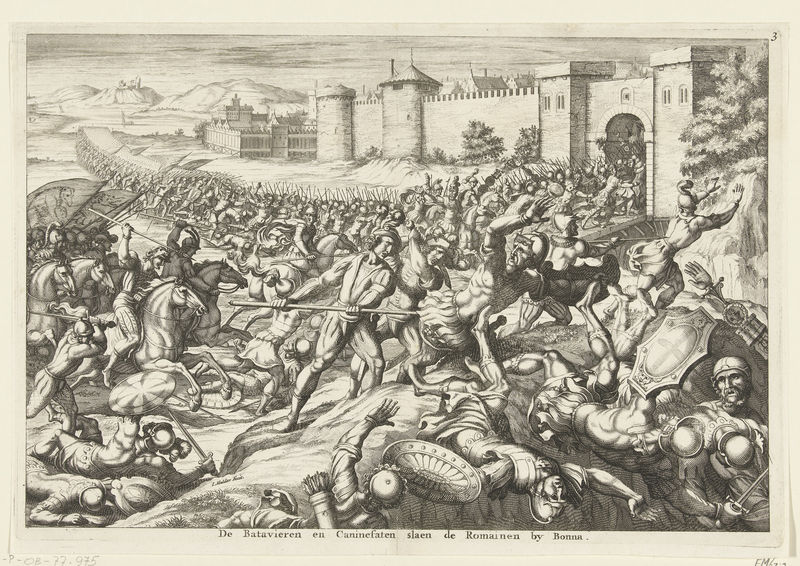
Titel: Duitsers komen om Civilis te helpen bij Bonn de Romeinen te verslaan
Künstler: Joseph Mulder
Standort: Amsterdam
Institution: Rijksmuseum
Schlagwörter: baum, berg, himmel, kampf, weiß, menschen, männer, schwarz, zeichnung, zaun, tod, tot, weite, pferde, reiter, turm, bogen, fahnen, berge, zug, mauer, graphik, französisch, krieg, schlacht, lanze, soldaten, tor, zinnen, schild, burg, haufen, druck, lithografie, schwert, gemetzel, soldat, helm, ritter, heer, rüstung, rom, stadttor, sturz, stadtmauer, speer, speere, vertreibung, wall, ätzung, belagerung, söldner, stürmung, bonna